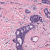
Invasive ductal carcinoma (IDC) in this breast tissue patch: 1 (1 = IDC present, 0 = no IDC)